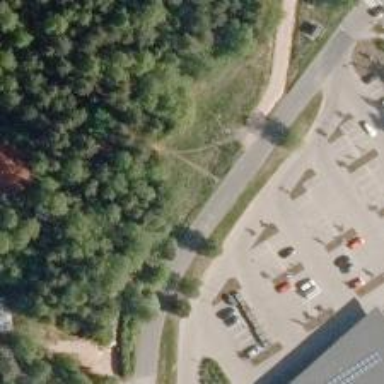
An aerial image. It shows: Path.